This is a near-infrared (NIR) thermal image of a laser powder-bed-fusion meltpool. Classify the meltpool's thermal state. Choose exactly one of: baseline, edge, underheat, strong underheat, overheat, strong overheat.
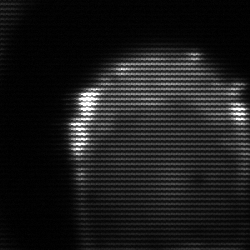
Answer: edge